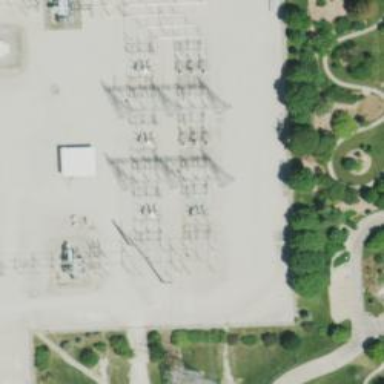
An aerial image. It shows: Lattice structure tower used for power distribution.